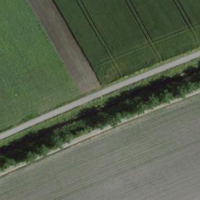
EUNIS habitat code: 52
Species observed at this site:
Cyperus esculentus
Galium aparine